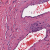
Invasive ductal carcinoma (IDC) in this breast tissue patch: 0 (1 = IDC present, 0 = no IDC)